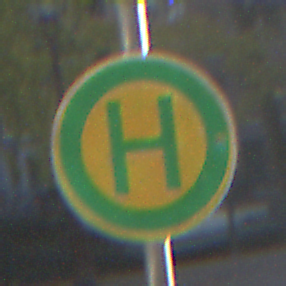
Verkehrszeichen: Haltestelle
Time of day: SunriseSunset
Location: Outdoor (Urban)
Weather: PartlyCloudy
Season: Autumn
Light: Natural